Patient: sex F, age 68
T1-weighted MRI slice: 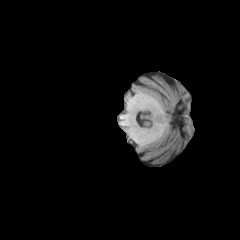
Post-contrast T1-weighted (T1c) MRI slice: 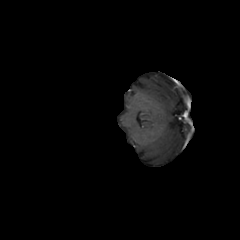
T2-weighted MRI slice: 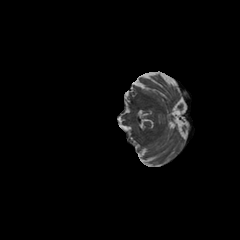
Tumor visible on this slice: no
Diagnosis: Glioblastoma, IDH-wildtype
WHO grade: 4